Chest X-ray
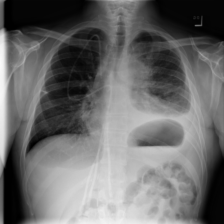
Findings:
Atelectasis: negative
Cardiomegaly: negative
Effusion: positive
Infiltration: negative
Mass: negative
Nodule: negative
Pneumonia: negative
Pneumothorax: negative
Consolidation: positive
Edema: negative
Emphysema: negative
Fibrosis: negative
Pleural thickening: positive
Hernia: negative